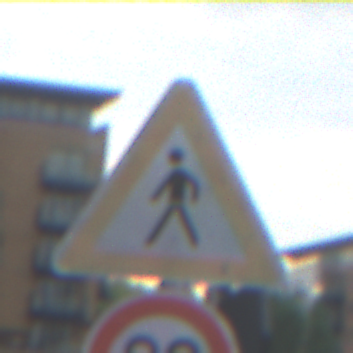
Verkehrszeichen: FussgaengerRechts
Zusatzzeichen unten: Geschwindigkeit80
Umgebung: Outdoor, Urban
Tageszeit: MorningAfternoon
Wetter: Overcast
Licht: Natural
Jahreszeit: NotSpecified
Kontrast: LowContrast